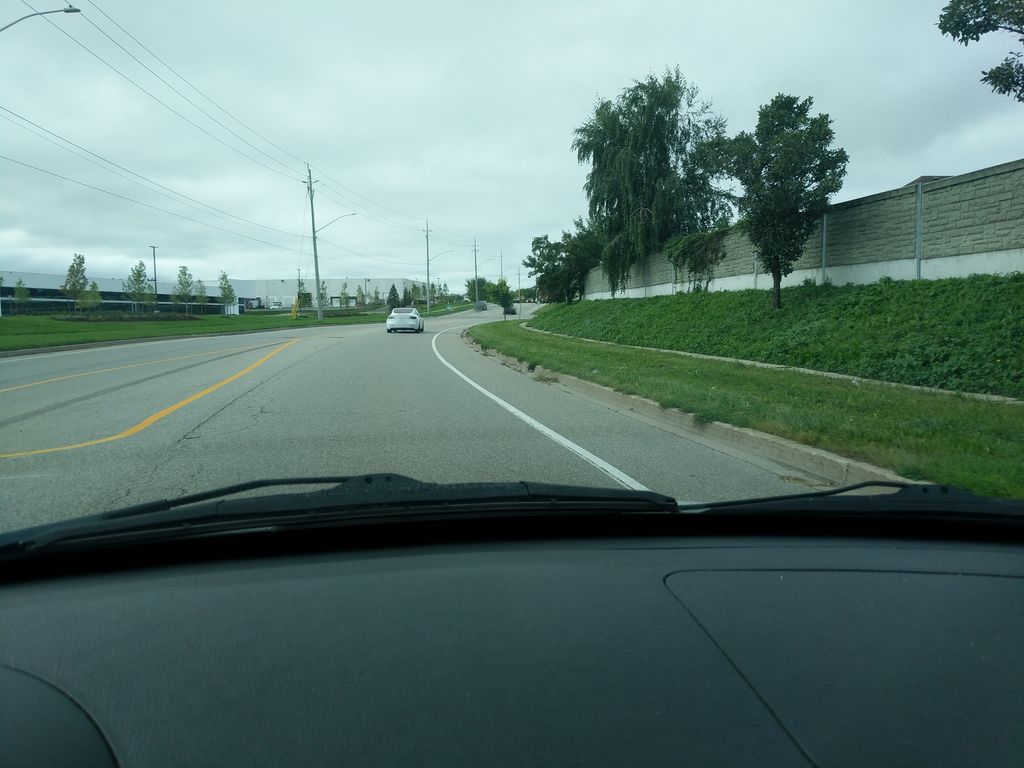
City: kitchener-waterloo